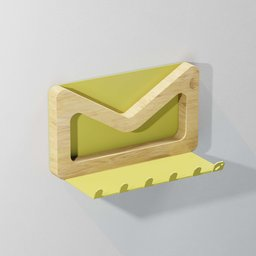
Label: appliances